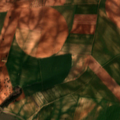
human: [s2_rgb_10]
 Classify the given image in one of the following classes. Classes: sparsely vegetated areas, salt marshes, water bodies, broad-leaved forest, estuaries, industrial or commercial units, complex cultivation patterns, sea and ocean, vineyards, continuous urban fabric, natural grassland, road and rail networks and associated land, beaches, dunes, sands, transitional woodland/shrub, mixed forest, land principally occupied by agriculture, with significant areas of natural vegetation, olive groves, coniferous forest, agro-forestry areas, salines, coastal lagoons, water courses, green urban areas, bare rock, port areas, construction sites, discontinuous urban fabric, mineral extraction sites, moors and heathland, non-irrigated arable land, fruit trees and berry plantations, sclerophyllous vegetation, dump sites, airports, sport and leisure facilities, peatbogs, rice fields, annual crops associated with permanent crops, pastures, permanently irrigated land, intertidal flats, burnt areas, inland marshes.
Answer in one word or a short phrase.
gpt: non-irrigated arable land, permanently irrigated land, agro-forestry areas